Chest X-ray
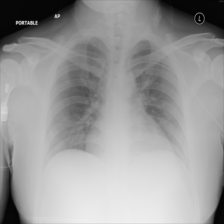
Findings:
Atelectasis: negative
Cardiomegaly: negative
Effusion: negative
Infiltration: negative
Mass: negative
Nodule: negative
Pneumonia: negative
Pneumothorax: negative
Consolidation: negative
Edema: negative
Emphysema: negative
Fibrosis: negative
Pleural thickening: negative
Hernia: negative